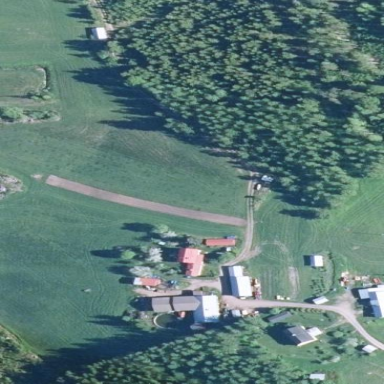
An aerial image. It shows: Farmyard area.